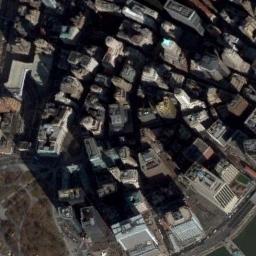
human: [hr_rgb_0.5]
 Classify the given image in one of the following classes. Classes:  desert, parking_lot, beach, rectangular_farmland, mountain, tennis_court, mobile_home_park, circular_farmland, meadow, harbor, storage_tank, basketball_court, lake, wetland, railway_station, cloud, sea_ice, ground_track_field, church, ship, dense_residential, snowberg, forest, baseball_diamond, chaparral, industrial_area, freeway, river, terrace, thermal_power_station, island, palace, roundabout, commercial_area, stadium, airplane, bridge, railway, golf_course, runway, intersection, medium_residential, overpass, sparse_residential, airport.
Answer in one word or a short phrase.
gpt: commercial_area